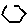
Label: hexagon